Field crop: maize
Growth stage: 1
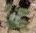
Species: chenopodium